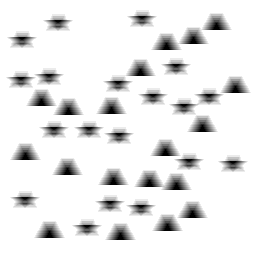
Squares: 0
Triangles: 19
Stars: 19
Total shapes: 38